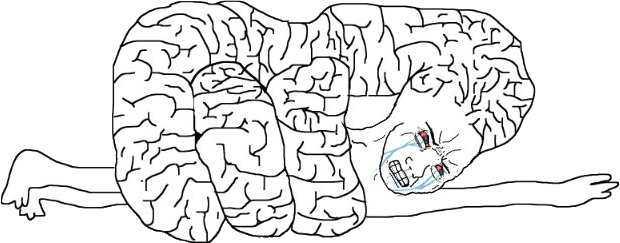
Label: 5_Brainiak